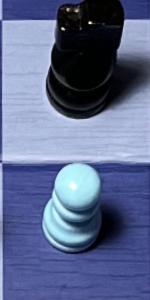
Label: Pawn_White